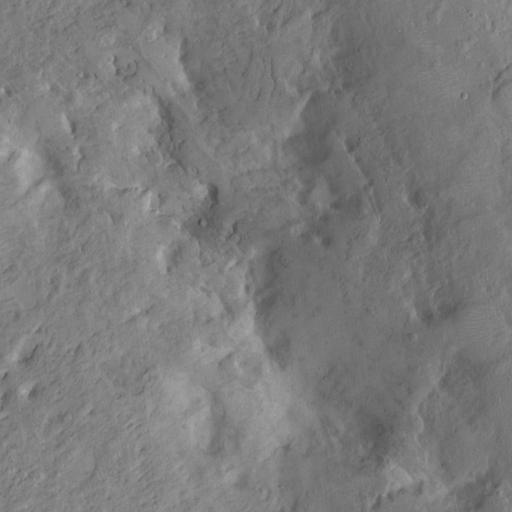
Classes present: Background, Cone